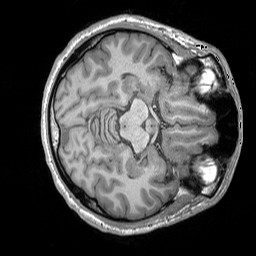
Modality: T1w
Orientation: axial
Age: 26
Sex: male
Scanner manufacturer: siemens
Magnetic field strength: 3 T
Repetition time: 1.9 s
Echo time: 0.00252 s